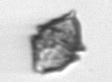
Label: Kryptoperidinium_triquetrum